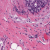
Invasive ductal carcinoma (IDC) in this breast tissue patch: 0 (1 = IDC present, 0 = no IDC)